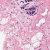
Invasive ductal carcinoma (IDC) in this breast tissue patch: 0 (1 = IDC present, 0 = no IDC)